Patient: sex M, age 32
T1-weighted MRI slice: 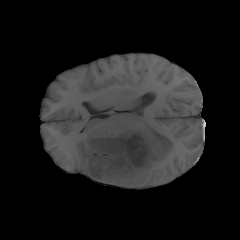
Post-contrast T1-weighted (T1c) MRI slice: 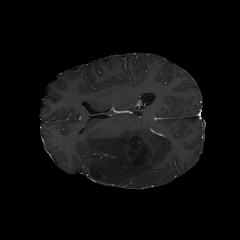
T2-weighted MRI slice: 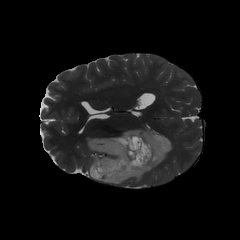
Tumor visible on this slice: yes
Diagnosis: Astrocytoma, IDH-mutant
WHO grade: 2